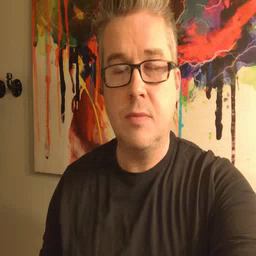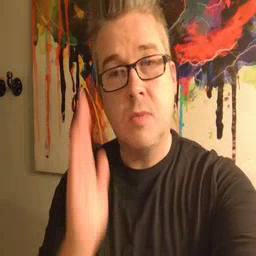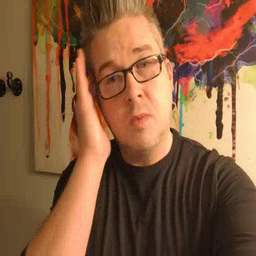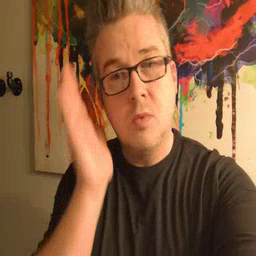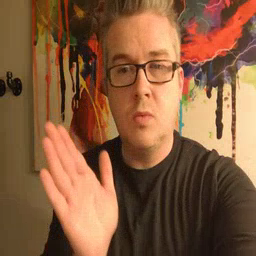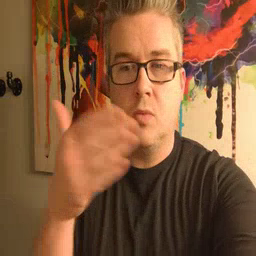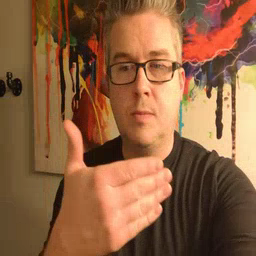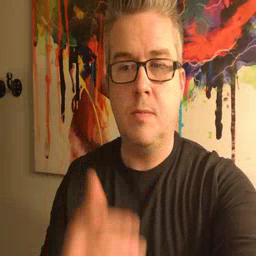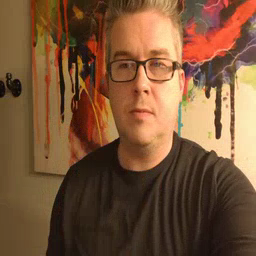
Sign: bedroom